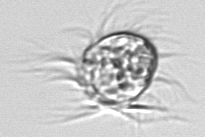
Label: Leegaardiella_ovalis